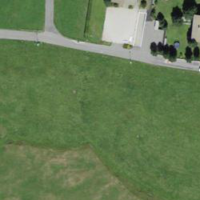
EUNIS habitat code: 26
Species observed at this site:
Vanessa cardui